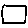
Label: square